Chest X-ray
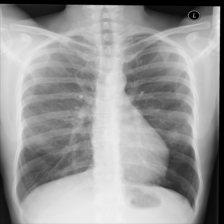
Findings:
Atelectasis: negative
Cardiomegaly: negative
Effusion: negative
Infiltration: positive
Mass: negative
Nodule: negative
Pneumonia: negative
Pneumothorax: negative
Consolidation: negative
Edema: negative
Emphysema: negative
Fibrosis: negative
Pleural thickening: negative
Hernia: negative